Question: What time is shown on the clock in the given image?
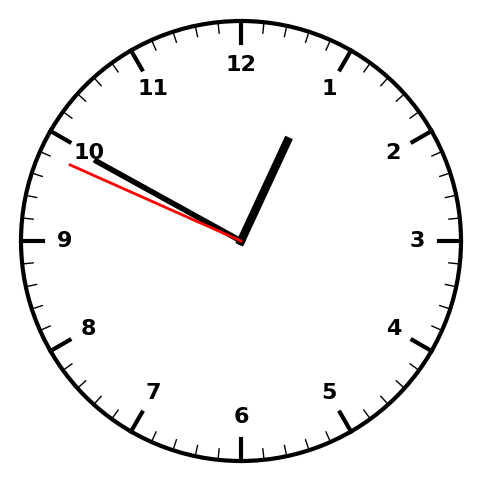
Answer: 12:49:49